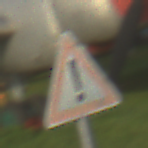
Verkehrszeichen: Gefahrenstelle
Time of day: SunriseSunset
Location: Outdoor (Special)
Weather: Clear
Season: NotSpecified
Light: Natural